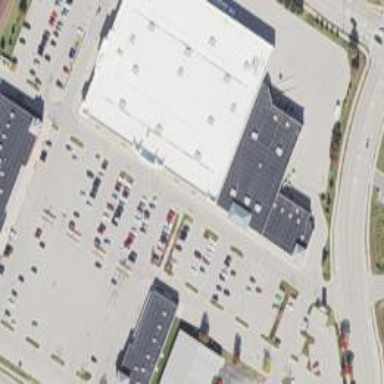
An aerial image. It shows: Commercial building.